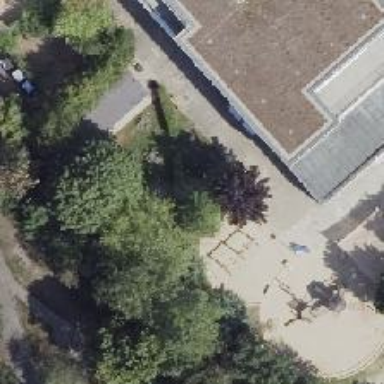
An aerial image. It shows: Playground with swings.